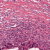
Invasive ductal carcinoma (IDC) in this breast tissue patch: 0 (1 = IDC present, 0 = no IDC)